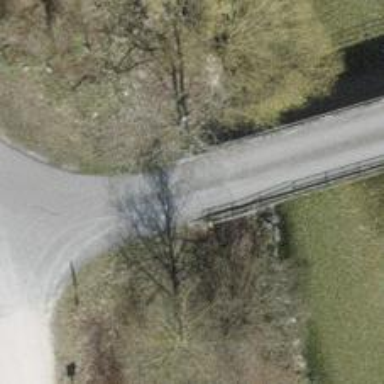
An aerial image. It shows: Unclassified road on bridge.